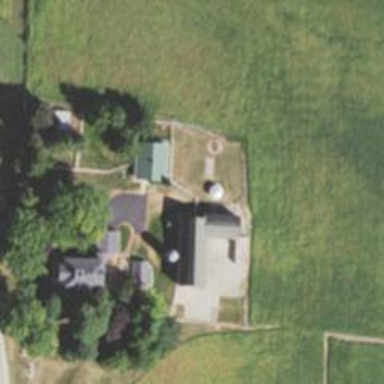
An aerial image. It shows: Silo.